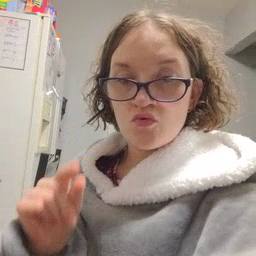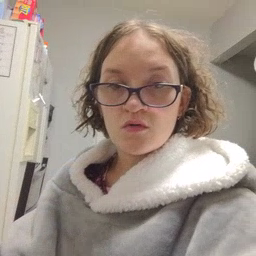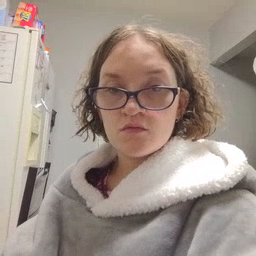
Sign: dog